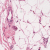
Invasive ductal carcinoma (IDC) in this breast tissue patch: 0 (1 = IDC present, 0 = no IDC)